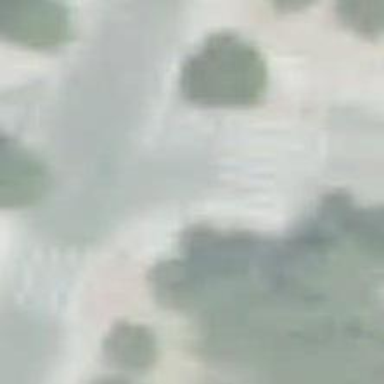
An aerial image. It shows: Sidewalk along the footway.